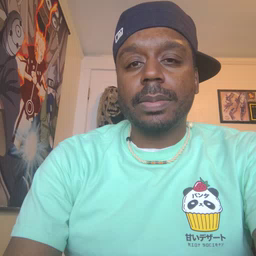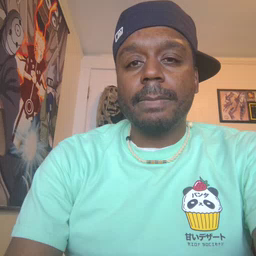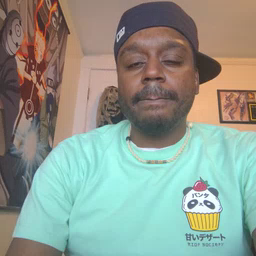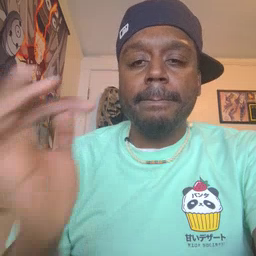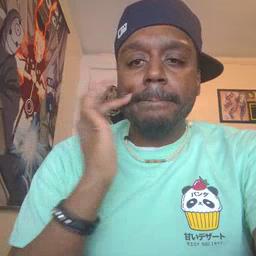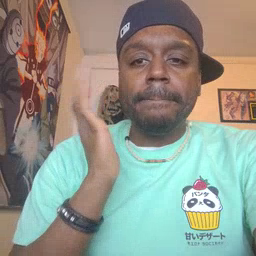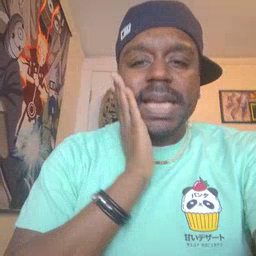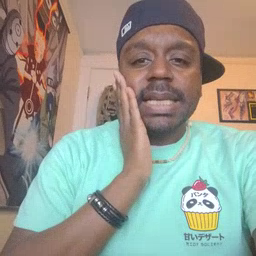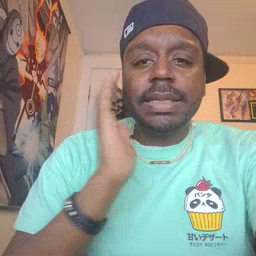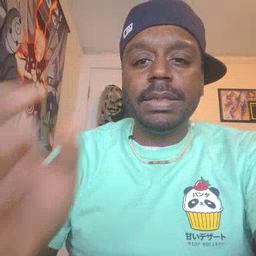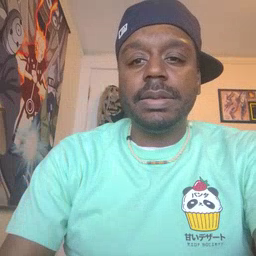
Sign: bee